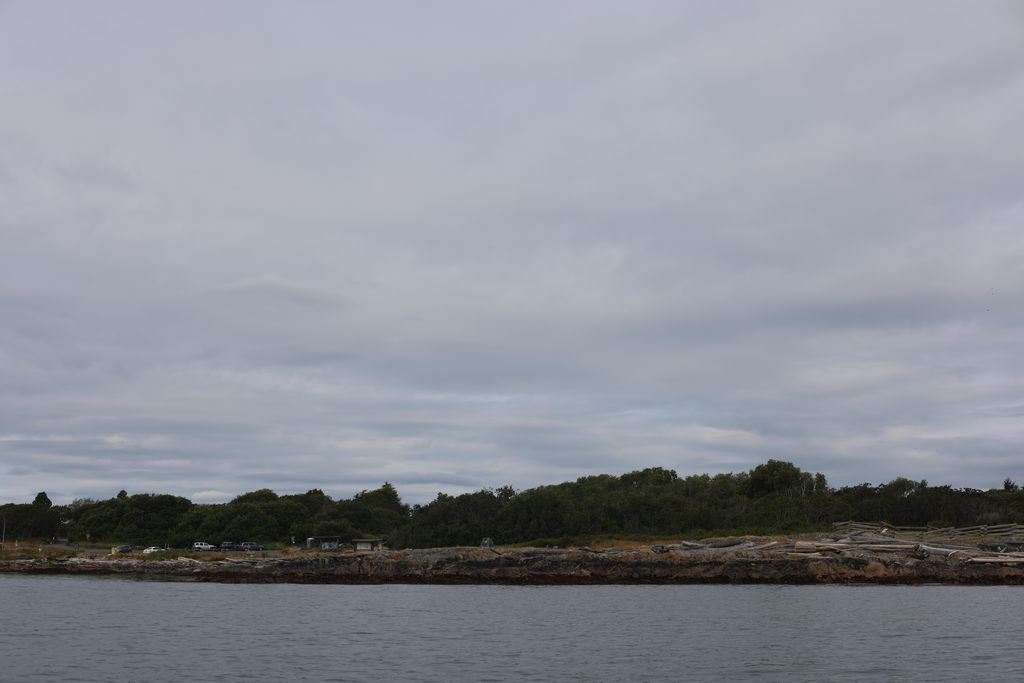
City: victoria